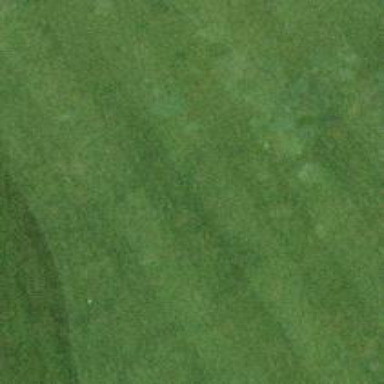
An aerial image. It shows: Golf hole.